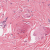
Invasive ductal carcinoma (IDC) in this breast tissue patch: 0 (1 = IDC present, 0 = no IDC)